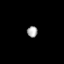
Tissue: prostate
Cell type: T cells
Senescence score: 0.688
Nuclear area (px): 111
Mean DAPI intensity: 168.793